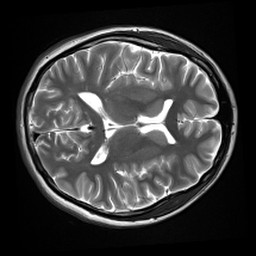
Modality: inplaneT2
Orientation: axial
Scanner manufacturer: siemens
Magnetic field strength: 3 T
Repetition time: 7.02 s
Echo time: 0.069 s